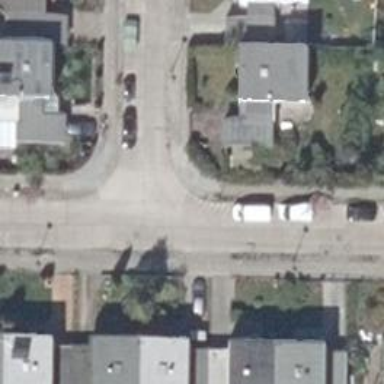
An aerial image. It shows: Footway crossing.